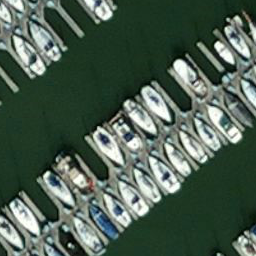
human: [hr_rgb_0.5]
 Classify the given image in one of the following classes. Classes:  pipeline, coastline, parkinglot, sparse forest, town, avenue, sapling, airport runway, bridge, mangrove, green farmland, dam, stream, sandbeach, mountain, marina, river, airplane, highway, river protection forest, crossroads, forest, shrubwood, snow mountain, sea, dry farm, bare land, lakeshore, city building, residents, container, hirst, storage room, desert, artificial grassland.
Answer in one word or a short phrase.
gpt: marina